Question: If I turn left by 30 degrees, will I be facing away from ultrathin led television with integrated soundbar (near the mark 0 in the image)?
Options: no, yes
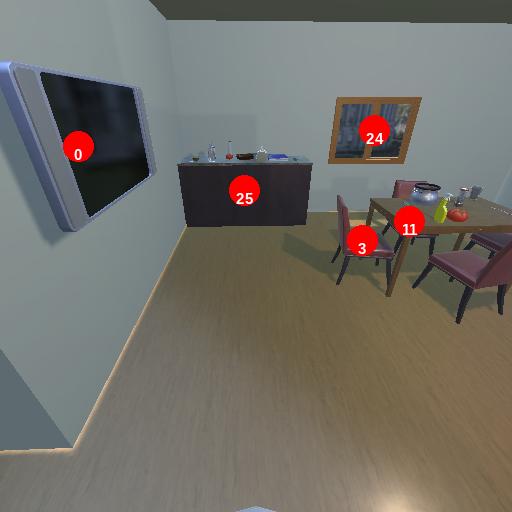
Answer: no